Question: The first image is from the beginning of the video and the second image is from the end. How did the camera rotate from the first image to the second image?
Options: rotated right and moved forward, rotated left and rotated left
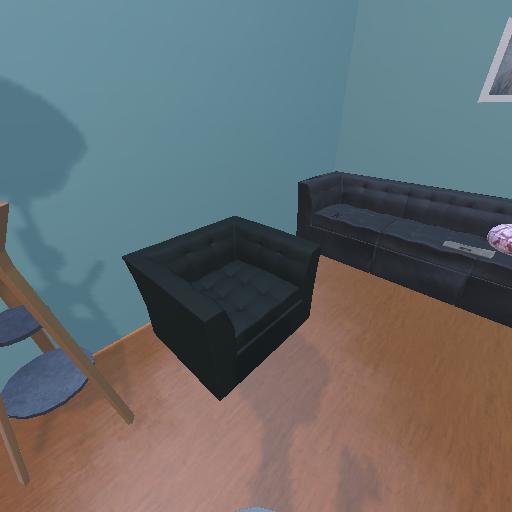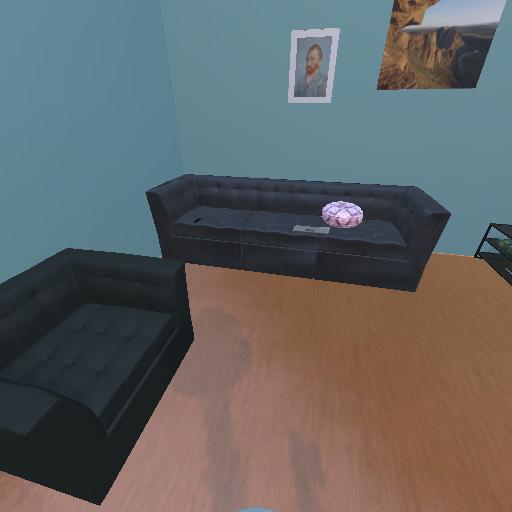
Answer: rotated right and moved forward